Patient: sex M, age 36
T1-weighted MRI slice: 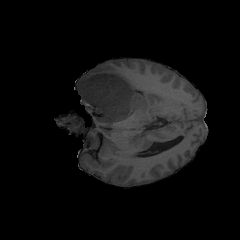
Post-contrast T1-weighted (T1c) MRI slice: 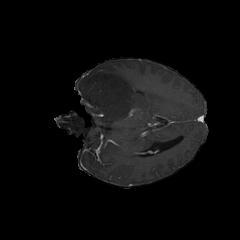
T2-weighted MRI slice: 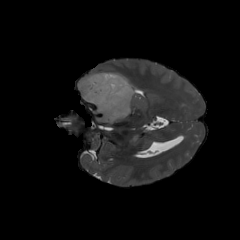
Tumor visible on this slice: yes
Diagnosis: Glioblastoma, IDH-wildtype
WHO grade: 4